Interaction volume radius: 10 \u00c5
Interaction volume height: 10 \u00c5
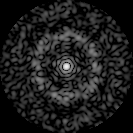
Disorder parameter: 0.7875